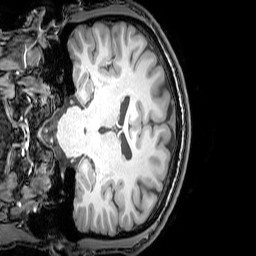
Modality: T1w
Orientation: coronal
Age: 21
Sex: male
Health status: healthy
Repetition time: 0.081 s
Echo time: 0.037 s